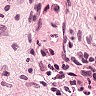
Metastatic tissue present: no